Field crop: maize
Growth stage: 1
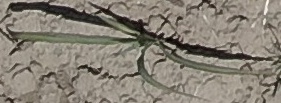
Species: sorghum